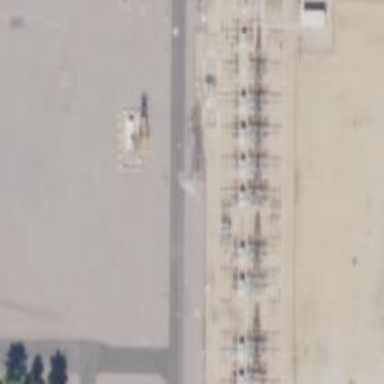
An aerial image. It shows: Switch for power supply.